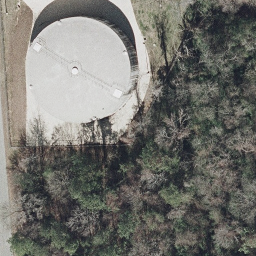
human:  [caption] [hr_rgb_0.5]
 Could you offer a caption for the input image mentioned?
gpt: A white storage tank is on the ground .

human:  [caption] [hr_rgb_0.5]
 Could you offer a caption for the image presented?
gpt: There is a white storage tank on the ground .

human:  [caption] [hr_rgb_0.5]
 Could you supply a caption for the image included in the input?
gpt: There is one storage tank on the ground with a forest beside .

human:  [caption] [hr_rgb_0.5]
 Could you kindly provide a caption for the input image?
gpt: A storage tank is on the ground and lots of plants beside .

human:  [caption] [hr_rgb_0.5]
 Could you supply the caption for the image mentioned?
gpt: A storage tank is on the ground with a forest surrounded .